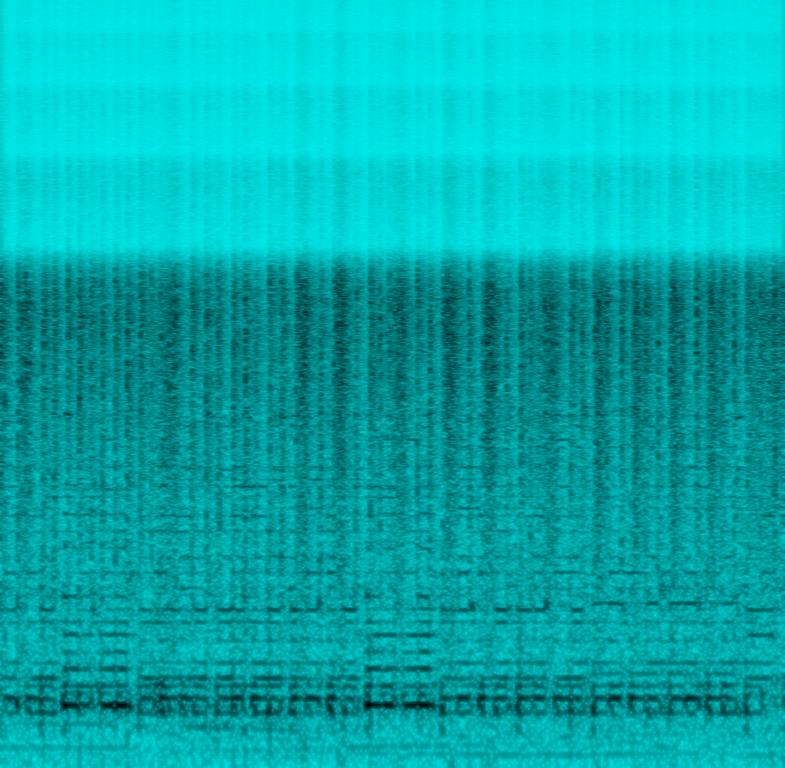
Someone is playing maracas very skillfully while an acoustic guitar is supported with strumming chords that  are constantly changing. This sounds like an amateur recording. This song may be playing at a local music store where people jam.